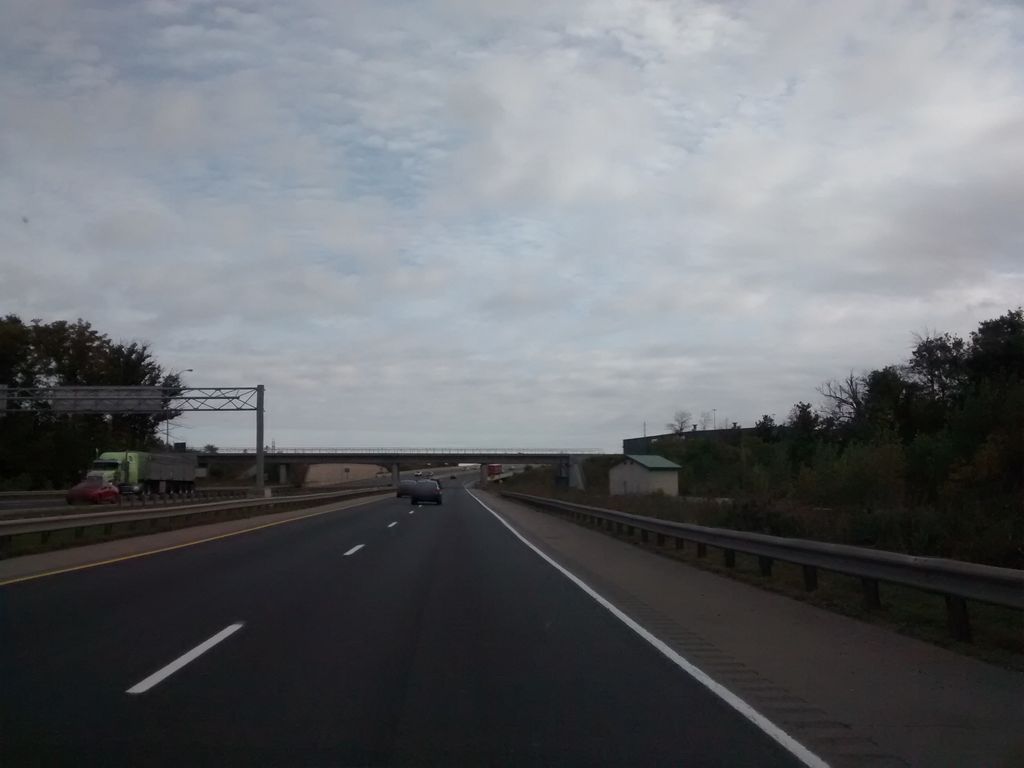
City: hamilton